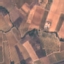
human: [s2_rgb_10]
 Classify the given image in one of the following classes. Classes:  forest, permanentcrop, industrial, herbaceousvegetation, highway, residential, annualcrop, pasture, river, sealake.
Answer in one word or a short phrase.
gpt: PermanentCrop